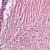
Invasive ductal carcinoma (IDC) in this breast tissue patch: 0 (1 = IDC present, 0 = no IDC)